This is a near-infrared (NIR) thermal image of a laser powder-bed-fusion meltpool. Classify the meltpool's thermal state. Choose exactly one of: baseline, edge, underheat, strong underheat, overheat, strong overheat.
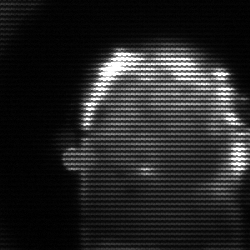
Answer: baseline